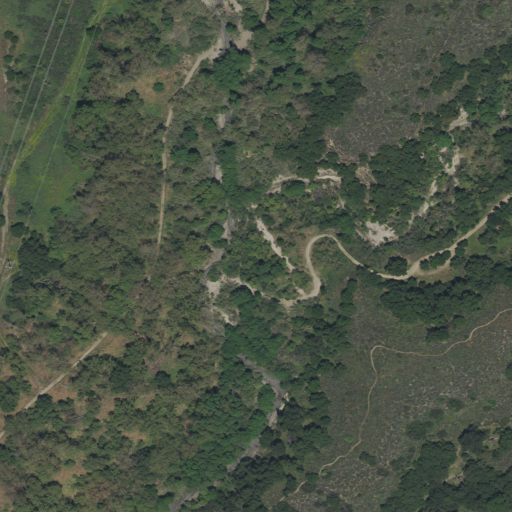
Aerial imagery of valley in California named Tijeras Canyon containing shrub, herbaceous wetlands, woody wetlands, grassland, pasture, and open development